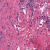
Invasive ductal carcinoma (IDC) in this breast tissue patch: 0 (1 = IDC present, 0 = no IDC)